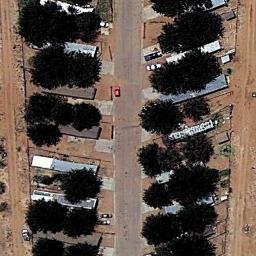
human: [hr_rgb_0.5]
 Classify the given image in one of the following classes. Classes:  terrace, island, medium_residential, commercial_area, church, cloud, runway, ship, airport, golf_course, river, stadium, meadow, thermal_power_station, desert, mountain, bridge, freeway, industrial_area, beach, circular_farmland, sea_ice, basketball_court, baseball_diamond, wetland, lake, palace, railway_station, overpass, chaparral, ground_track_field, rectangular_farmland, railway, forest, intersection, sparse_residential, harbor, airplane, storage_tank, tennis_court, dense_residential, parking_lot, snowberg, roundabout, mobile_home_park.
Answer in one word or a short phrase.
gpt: mobile_home_park